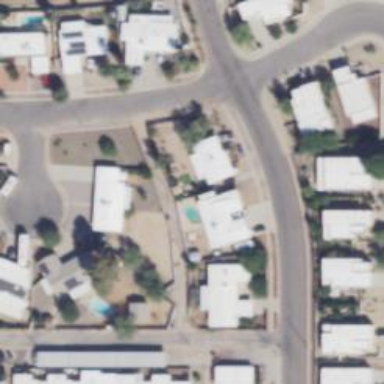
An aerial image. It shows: Alley classified as service road.